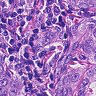
Metastatic tissue present: yes